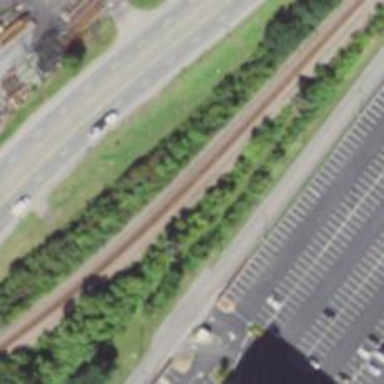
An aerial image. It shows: Railway track.